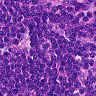
Metastatic tissue present: no